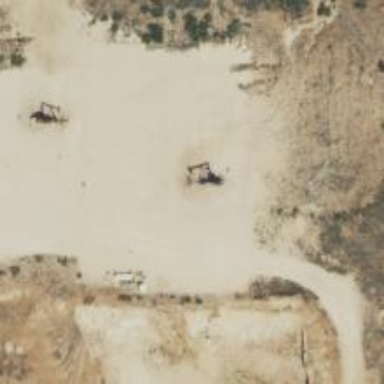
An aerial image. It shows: Petroleum well that is man-made.